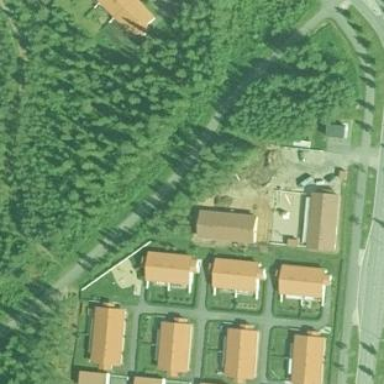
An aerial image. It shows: Kindergarten.